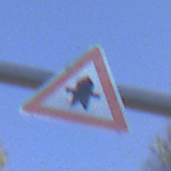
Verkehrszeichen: Vorfahrt
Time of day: MorningAfternoon
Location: Outdoor (Nature)
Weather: Clear
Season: NotSpecified
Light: Natural